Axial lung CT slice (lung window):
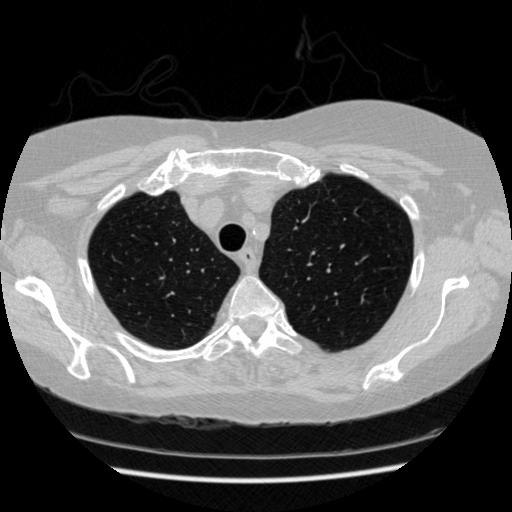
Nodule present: no